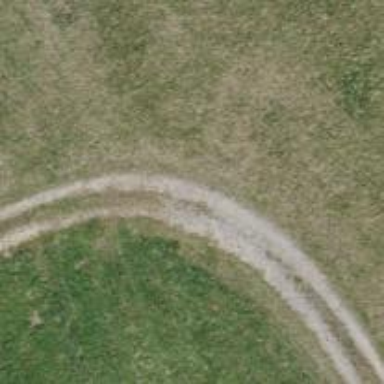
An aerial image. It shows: Track road with grass surface.